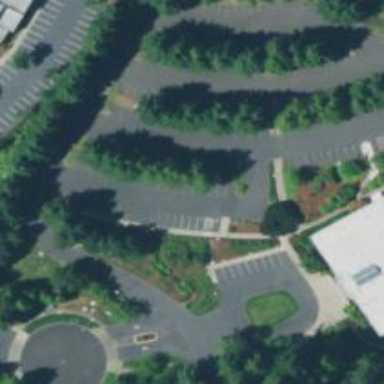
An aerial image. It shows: Parking space.